Question: I have a problem with a tinymce editor in a Internet Explorer 8 application we build at work here. It works fine in chrome and firefox but those are the browsers developpers use. In IE8, the buttons are all stacked and i have no clue where to start with to fix the problem.
Here is the image:
PS: Please dont tell me to change browser, i can't overrule technical department for 900 users. It's sad that i'm still stuck with supporting IE8, but thats life!
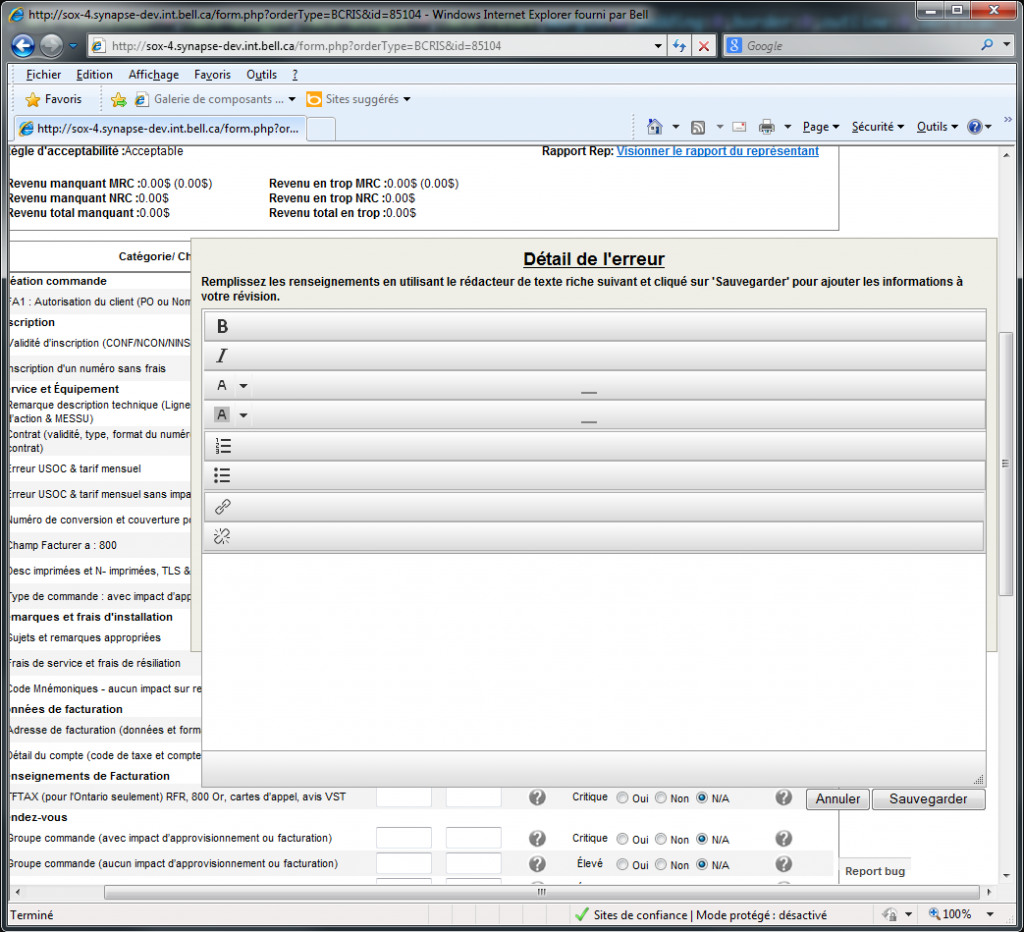
Answer: Found the problem, it was the document mode. I added a meta to force document mode following this QA: <URL>